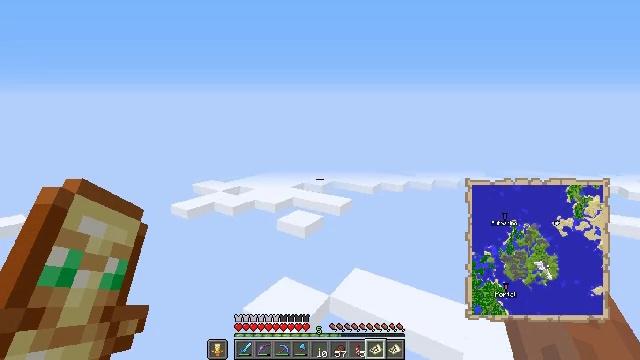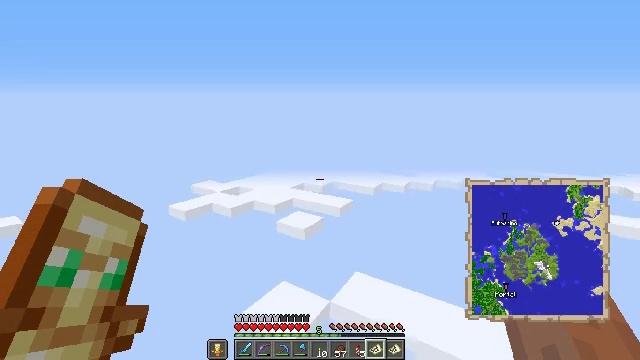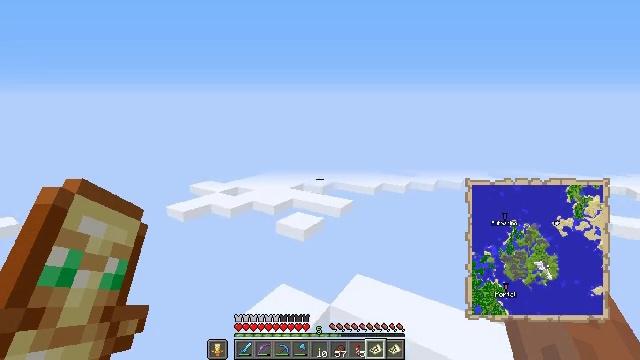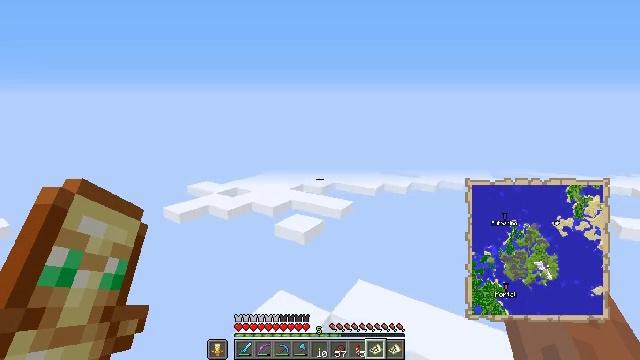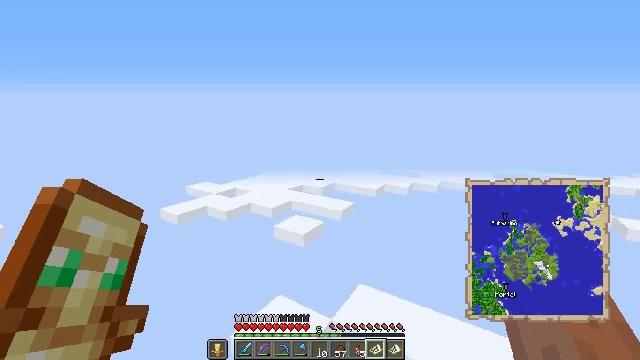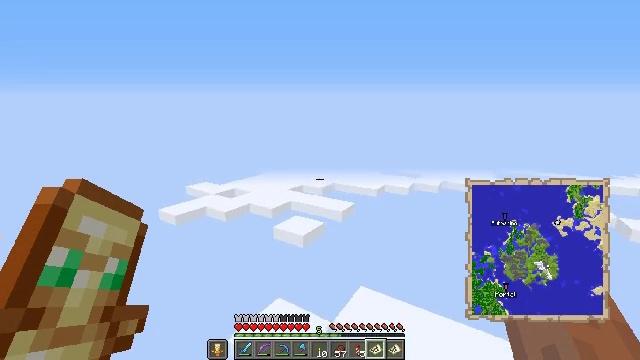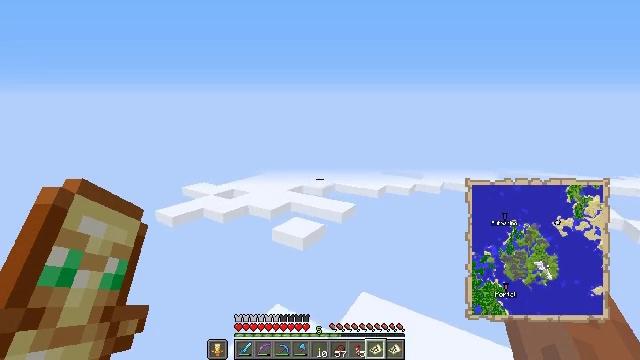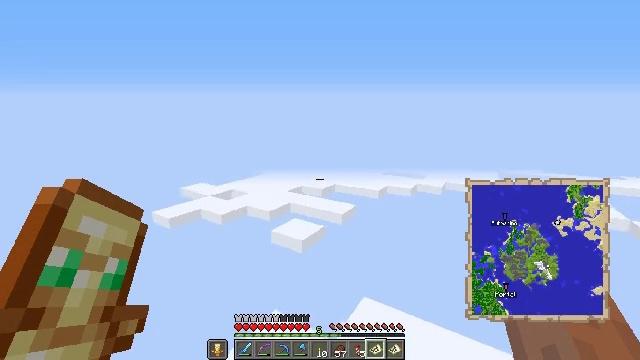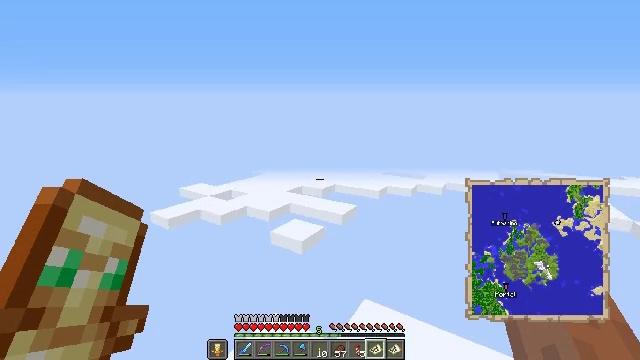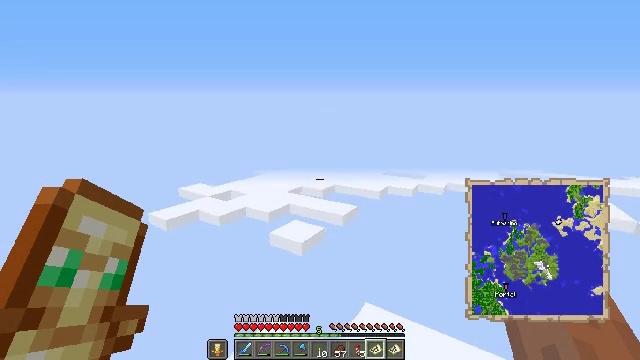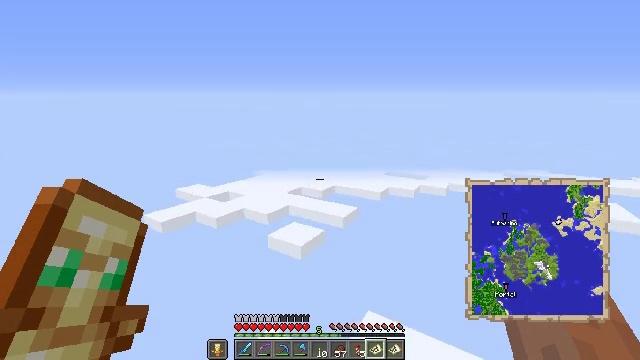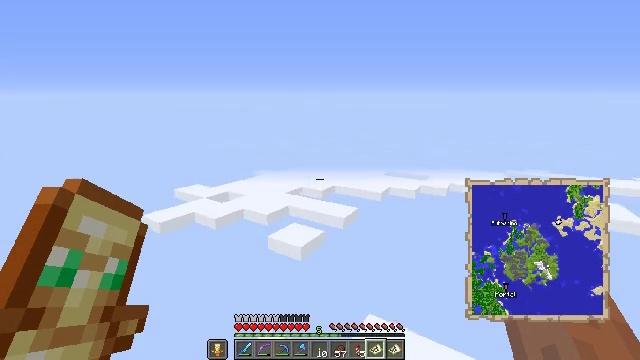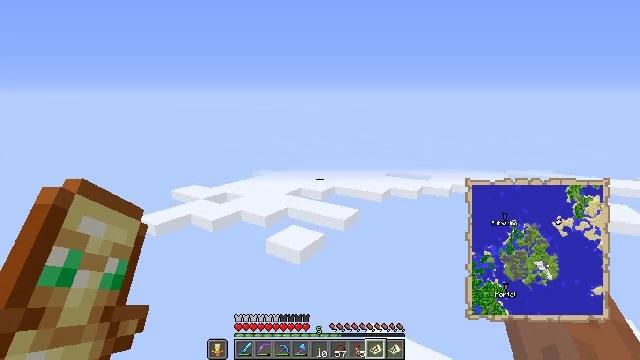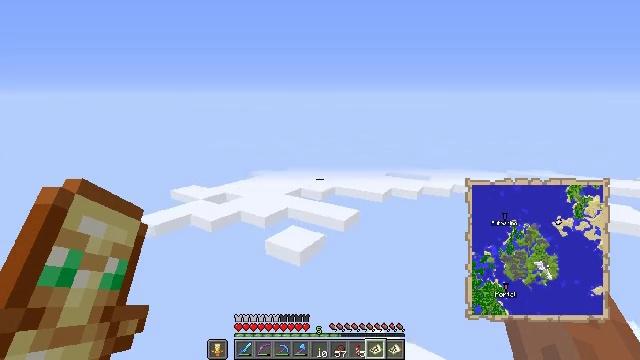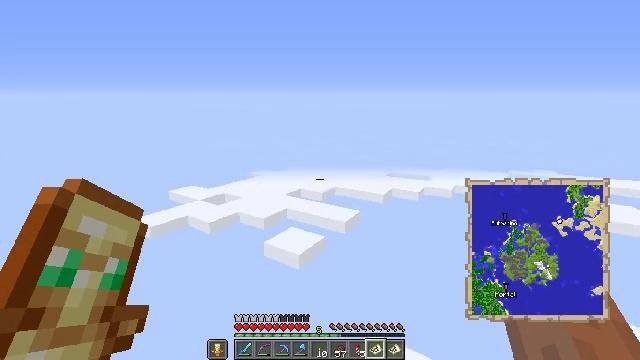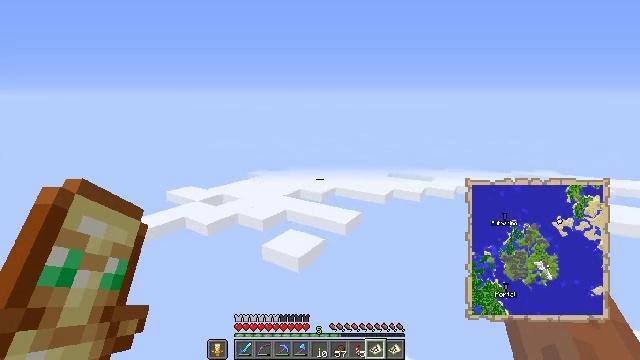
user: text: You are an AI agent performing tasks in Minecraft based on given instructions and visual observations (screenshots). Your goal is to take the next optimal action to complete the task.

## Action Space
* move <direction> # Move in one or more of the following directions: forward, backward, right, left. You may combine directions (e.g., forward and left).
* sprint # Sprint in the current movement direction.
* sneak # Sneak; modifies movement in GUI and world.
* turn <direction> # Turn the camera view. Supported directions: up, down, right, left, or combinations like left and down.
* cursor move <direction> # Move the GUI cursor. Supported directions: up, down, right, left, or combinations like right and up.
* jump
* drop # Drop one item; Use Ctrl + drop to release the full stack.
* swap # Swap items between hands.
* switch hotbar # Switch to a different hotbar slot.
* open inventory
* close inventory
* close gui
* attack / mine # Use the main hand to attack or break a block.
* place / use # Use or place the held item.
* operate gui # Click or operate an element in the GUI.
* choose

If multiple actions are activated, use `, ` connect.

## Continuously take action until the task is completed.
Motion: motion action
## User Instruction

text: Gather hay blocks from the farm.
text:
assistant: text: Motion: no_op
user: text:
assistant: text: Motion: no_op
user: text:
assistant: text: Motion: no_op
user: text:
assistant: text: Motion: no_op
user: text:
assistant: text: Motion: no_op
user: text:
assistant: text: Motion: no_op
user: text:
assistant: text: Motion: no_op
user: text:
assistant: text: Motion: no_op
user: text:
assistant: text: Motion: no_op
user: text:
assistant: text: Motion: no_op
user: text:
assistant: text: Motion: no_op
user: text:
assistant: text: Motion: no_op
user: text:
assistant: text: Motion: no_op
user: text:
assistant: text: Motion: no_op
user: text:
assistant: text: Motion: no_op
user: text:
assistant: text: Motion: no_op
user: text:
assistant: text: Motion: no_op
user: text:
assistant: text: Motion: no_op
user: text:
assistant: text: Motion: no_op
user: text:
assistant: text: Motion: no_op
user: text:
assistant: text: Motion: no_op
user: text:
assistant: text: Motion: no_op
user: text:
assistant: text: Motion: no_op
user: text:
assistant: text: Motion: no_op
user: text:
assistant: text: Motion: no_op
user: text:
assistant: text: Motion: no_op
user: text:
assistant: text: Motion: no_op
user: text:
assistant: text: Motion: no_op
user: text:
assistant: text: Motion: no_op
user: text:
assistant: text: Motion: no_op